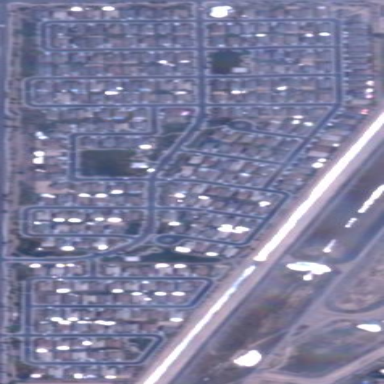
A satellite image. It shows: Single-family residential area.